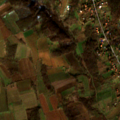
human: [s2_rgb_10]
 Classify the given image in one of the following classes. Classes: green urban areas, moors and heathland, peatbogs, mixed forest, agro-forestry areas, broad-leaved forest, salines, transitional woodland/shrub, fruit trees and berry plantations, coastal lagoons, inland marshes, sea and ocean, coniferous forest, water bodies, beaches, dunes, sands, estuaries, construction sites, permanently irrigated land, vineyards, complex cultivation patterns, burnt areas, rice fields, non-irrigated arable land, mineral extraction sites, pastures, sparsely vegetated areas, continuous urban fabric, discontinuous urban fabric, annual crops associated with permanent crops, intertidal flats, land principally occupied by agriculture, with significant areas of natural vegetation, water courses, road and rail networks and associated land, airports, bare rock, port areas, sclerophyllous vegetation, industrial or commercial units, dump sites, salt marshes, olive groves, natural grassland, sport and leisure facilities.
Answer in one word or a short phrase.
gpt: non-irrigated arable land, complex cultivation patterns, land principally occupied by agriculture, with significant areas of natural vegetation, broad-leaved forest